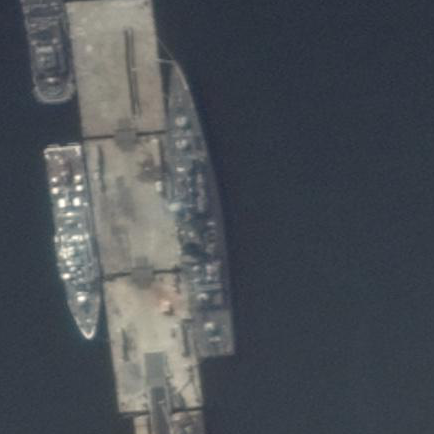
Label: cruiser